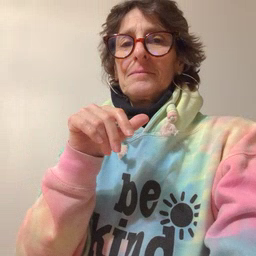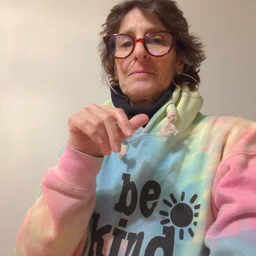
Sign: airplane